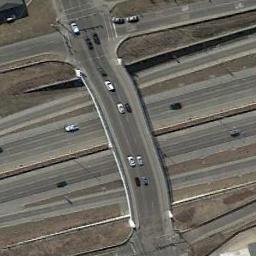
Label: overpass